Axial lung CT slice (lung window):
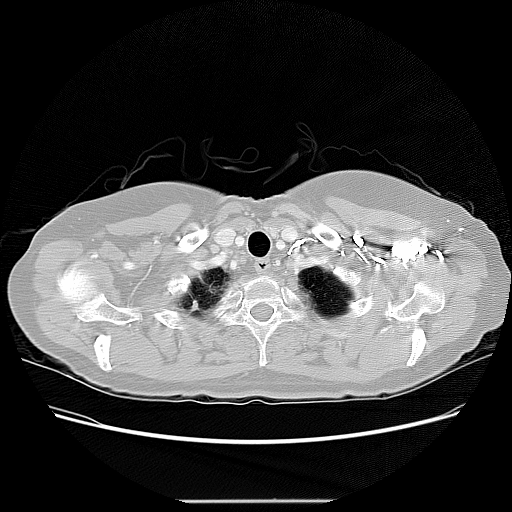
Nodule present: no